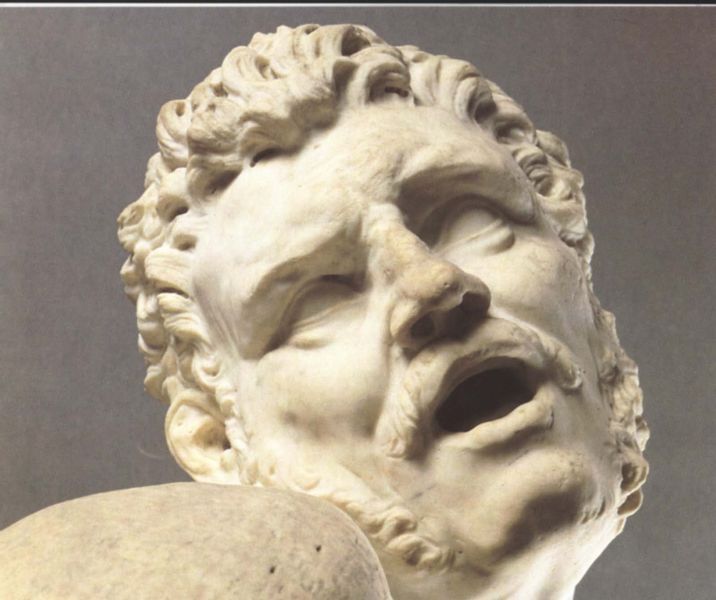
Titel: Milon von Kroton
Künstler: Pierre Puget
Institution: Paris, Louvre
Schlagwörter: kopf, mann, nackt, schatten, weiß, ausschnitt, haar, licht, marmor, mund, nase, ohr, blick, bart, schnurrbart, augen, gesicht, stein, porträt, figur, haare, locken, schulter, skulptur, statue, man, detail, büste, plastik, face, kinnbart, schnauzer, foto, oben, offen, koteletten, kunst, ruf, sandstein, leiden, qual, schmerz, griechenland, geöffnet, elfenbein, offener mund, sokrates, überraschung, beard, greek, archimedes, hair, eyes, bust, rome, nose, head, mason, carving, carved, ears